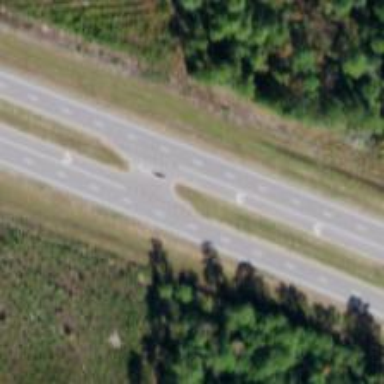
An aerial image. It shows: Dual carriageway trunk highway with asphalt surface. It is expressway.